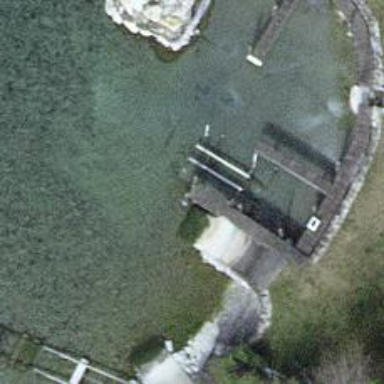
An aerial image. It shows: Man-made pier.